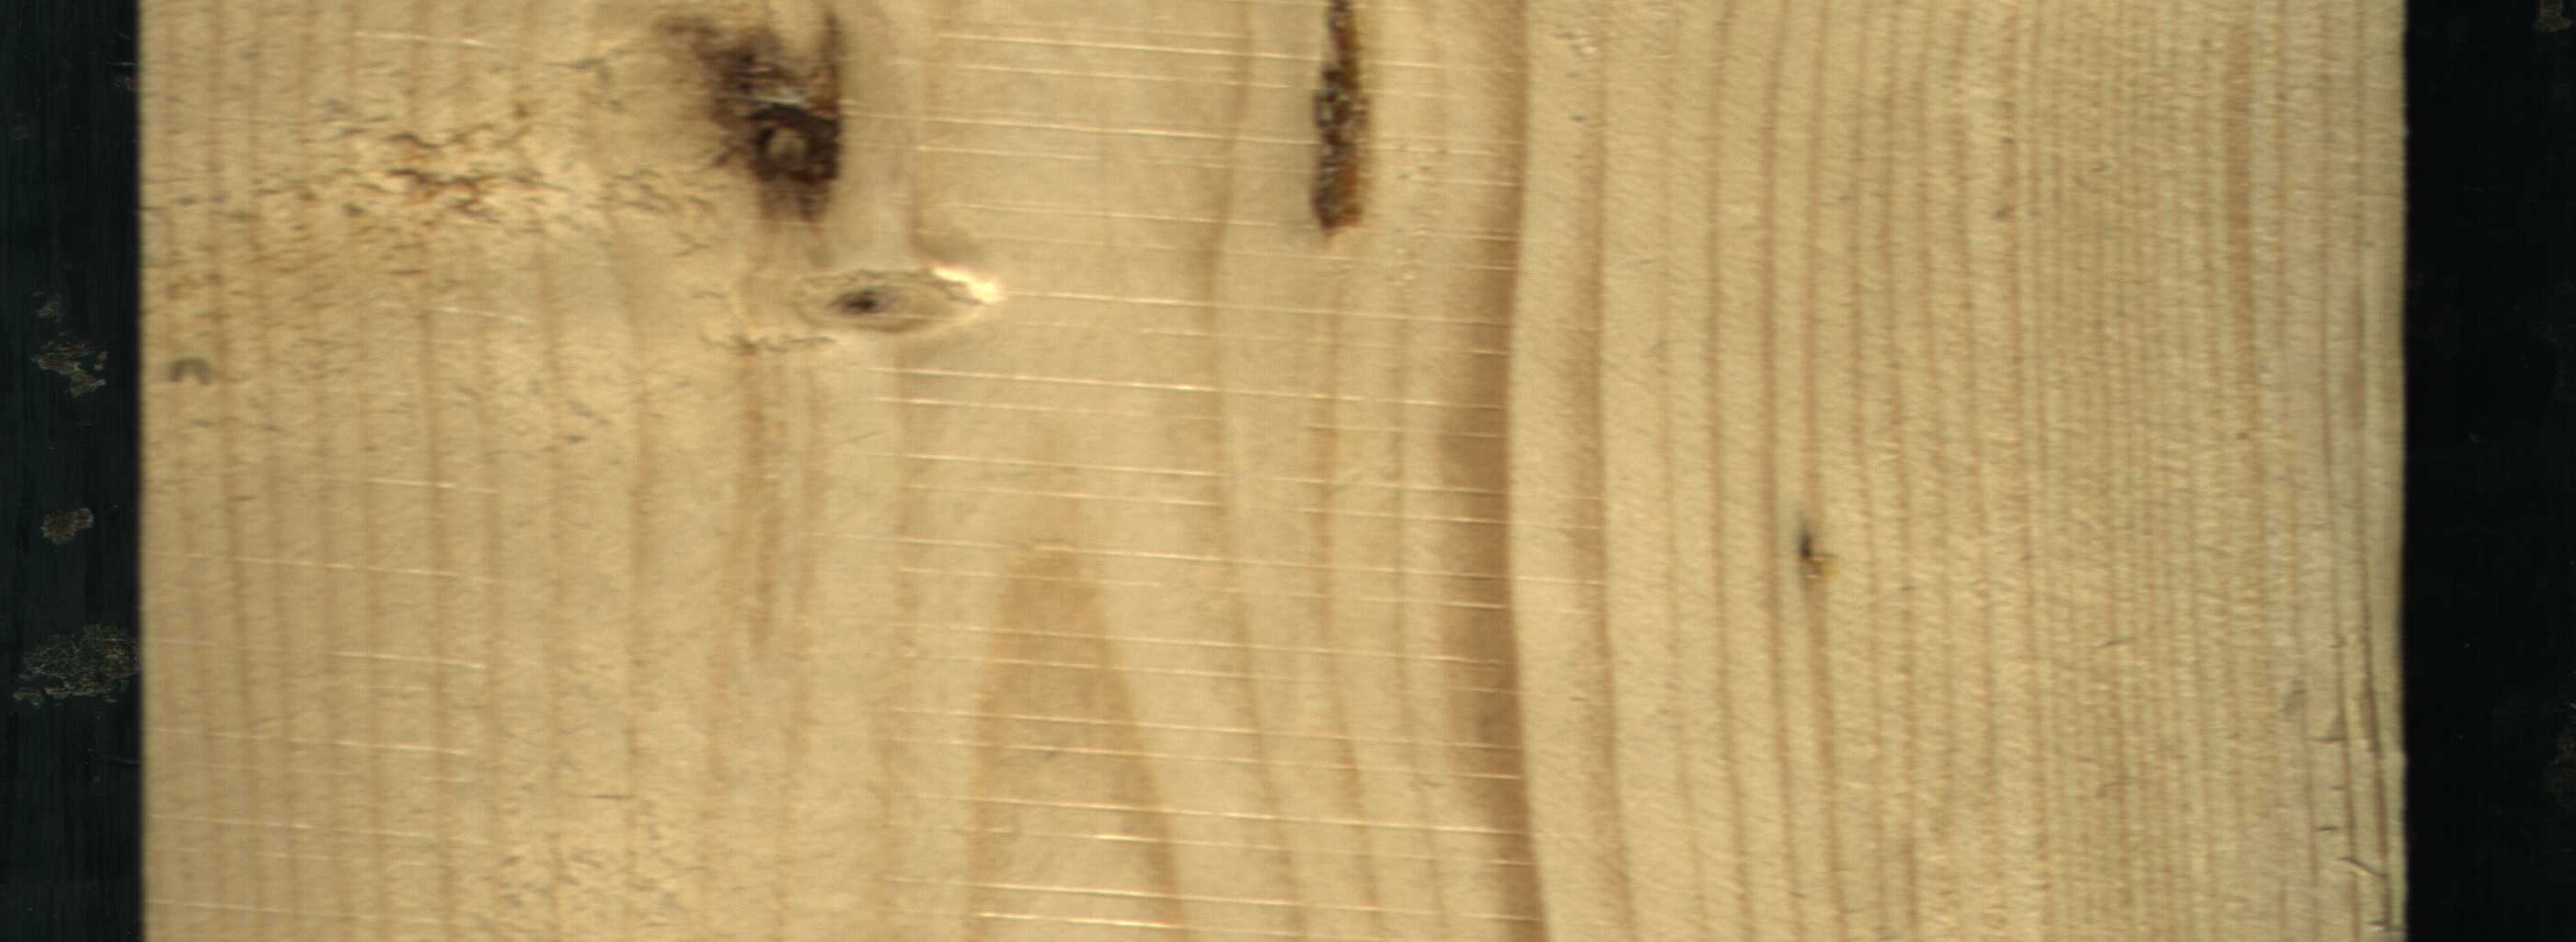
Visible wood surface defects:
resin
Dead_Knot
Live_Knot